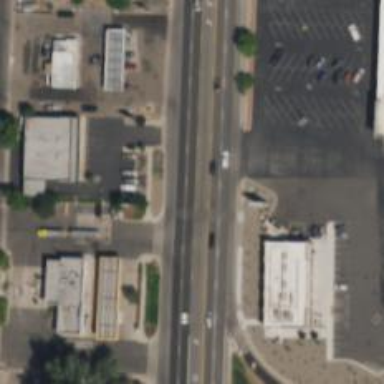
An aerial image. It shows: Primary highway with separate asphalt sidewalk.